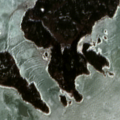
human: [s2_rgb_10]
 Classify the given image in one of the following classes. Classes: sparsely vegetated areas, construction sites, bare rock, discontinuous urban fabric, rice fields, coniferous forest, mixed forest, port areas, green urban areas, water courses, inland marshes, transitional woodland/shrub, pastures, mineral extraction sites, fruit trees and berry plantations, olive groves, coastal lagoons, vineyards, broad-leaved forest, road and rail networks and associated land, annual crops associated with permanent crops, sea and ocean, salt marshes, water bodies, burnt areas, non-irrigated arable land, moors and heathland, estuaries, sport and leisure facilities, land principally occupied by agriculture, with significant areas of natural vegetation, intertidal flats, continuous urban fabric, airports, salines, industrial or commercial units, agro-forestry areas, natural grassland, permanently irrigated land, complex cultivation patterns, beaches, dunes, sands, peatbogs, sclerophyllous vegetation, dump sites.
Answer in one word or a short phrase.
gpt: coniferous forest, sea and ocean